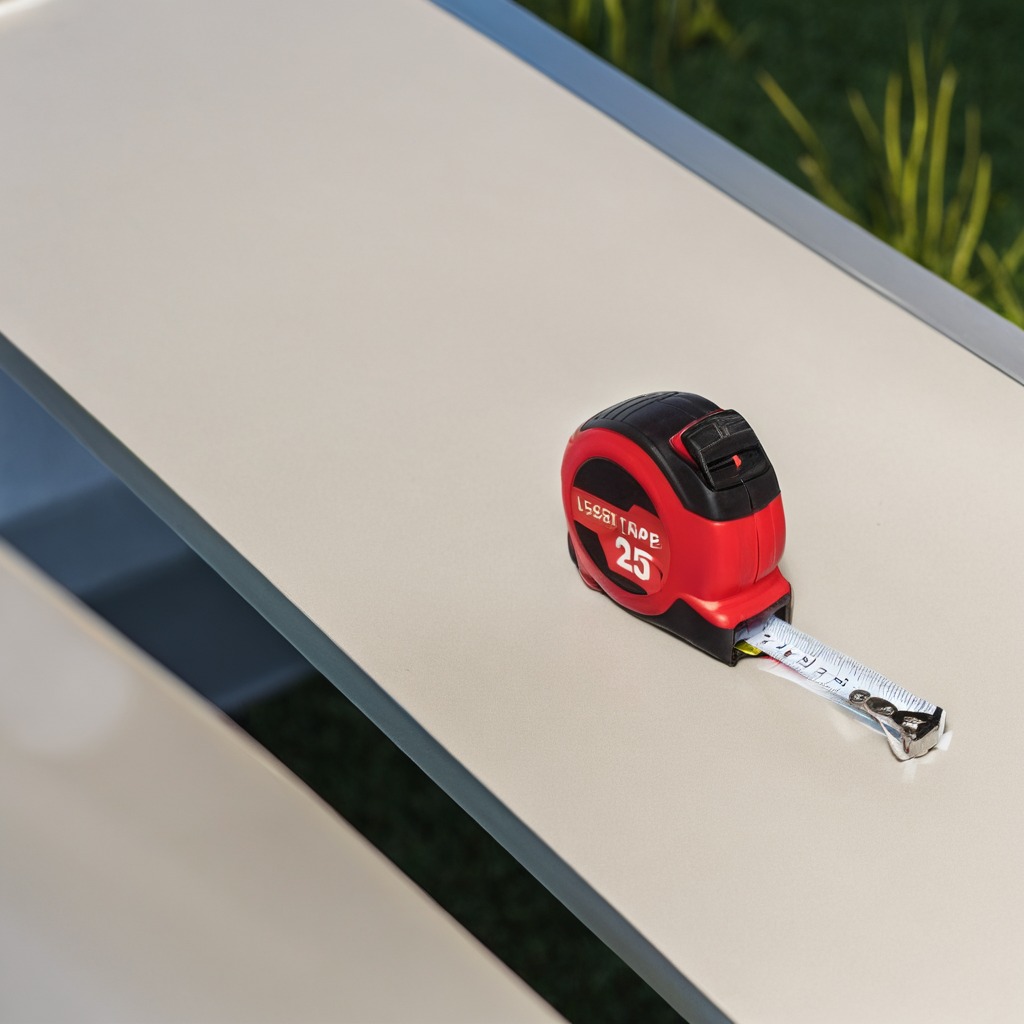
A measuring tape is lying on the table.